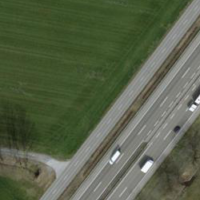
EUNIS habitat code: 57
Species observed at this site:
Ciconia ciconia
Corvus corone